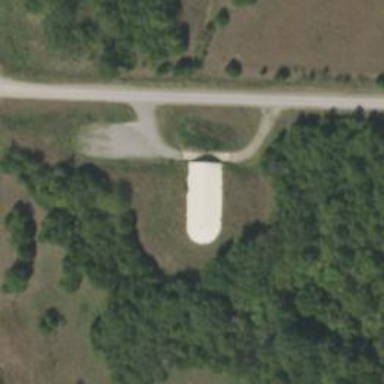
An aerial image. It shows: Military bunker for protection and defense.